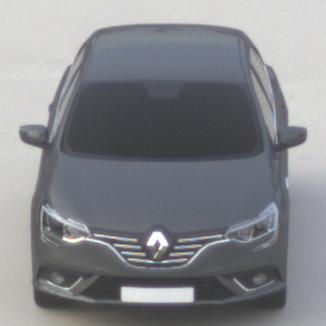
Make: Renault
Model: Mégane ENERGY TCe 100
Detailed model: Mégane (IV)
Model produced from: 2016/03
Model produced until: 2018/08
Doors: 5
Color: gray
Road condition: dry road
Daytime: morning or afternoon
Contrast: low contrast